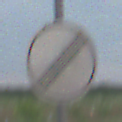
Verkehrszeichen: EndeSaemtlicherBegrenzungen
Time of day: SunriseSunset
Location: Outdoor (Nature)
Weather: PartlyCloudy
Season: NotSpecified
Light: Natural